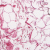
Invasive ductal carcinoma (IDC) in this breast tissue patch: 0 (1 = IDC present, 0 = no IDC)